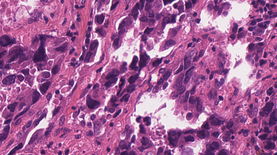
Tumor epithelial tissue: yes
Tumor-associated stroma tissue: yes
Normal tissue: no